Aerial crown-view tile of a tropical tree (Barro Colorado Island, Panama), acquired 20240611:
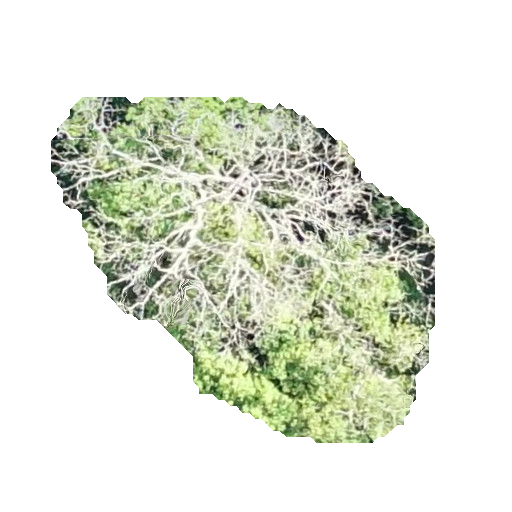
Species: Tabebuia rosea
GBIF accepted scientific name: Tabebuia rosea
Crown area: 143.4 m²